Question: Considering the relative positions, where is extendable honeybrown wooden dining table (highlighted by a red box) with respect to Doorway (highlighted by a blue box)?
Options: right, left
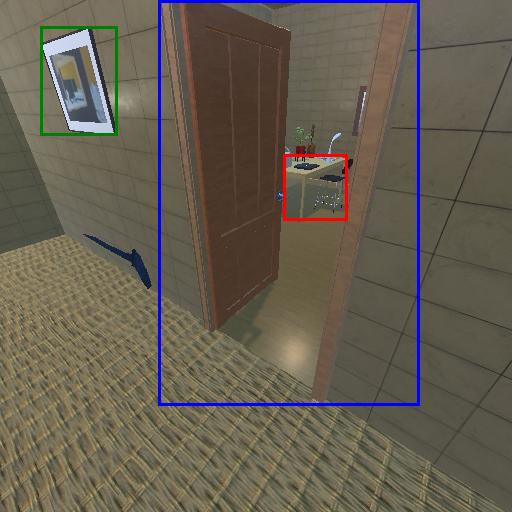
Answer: right